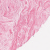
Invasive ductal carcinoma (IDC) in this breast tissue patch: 0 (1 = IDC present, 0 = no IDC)